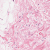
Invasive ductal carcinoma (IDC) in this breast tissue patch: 0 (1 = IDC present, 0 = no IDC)